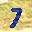
Label: 7